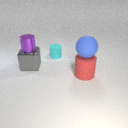
small cyan rubber cylinder behind large red rubber cylinder